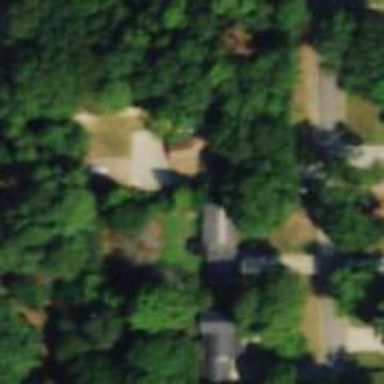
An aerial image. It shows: Driveway leading to service road.